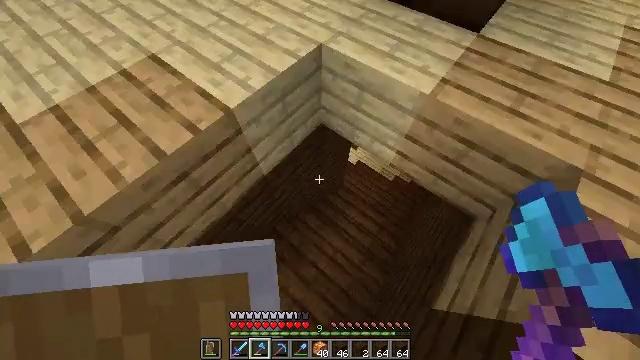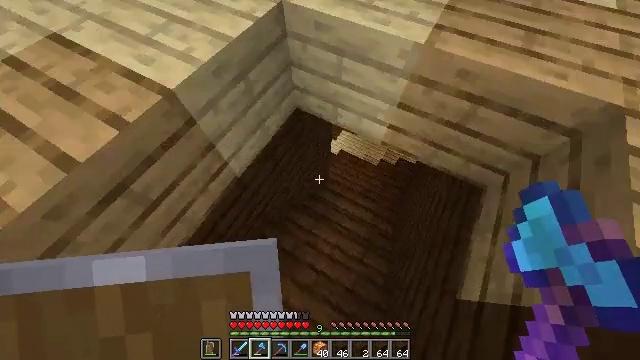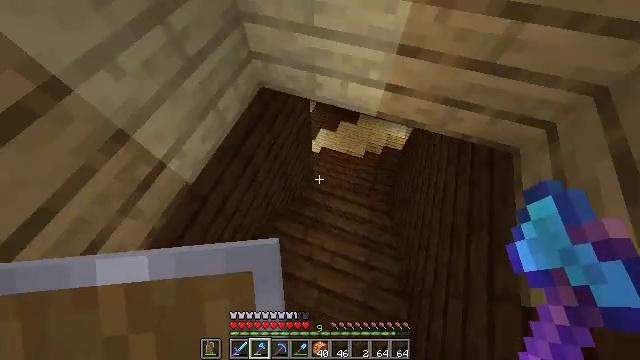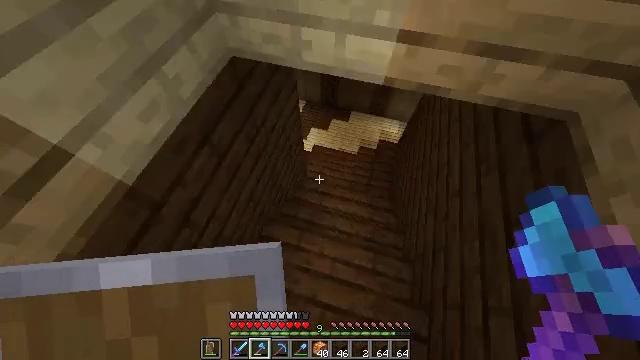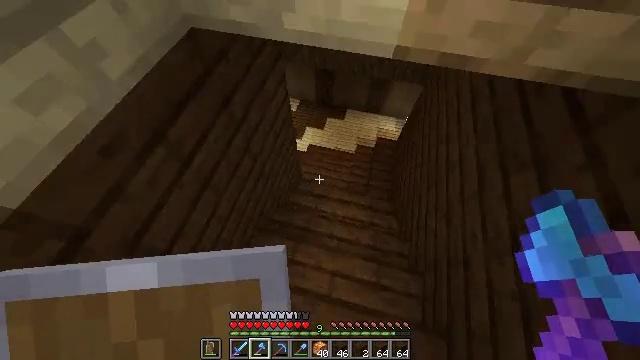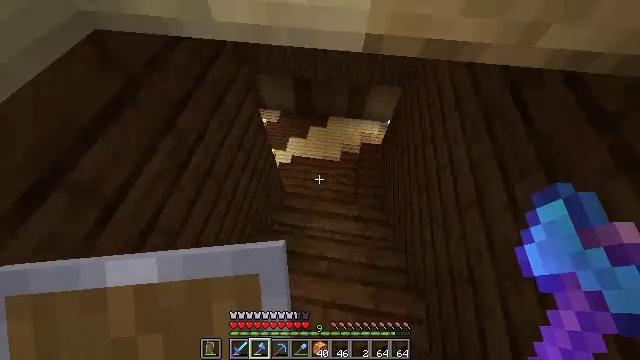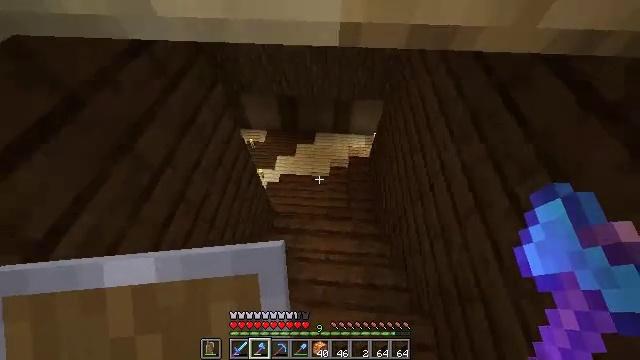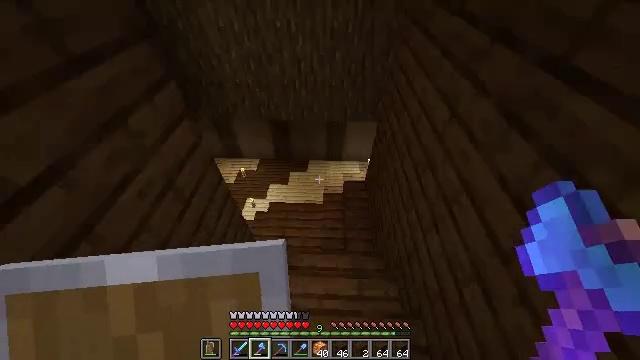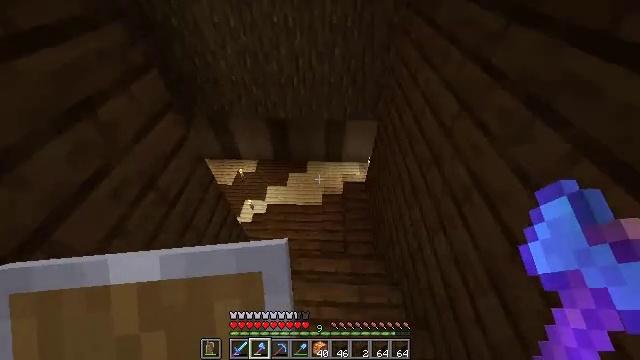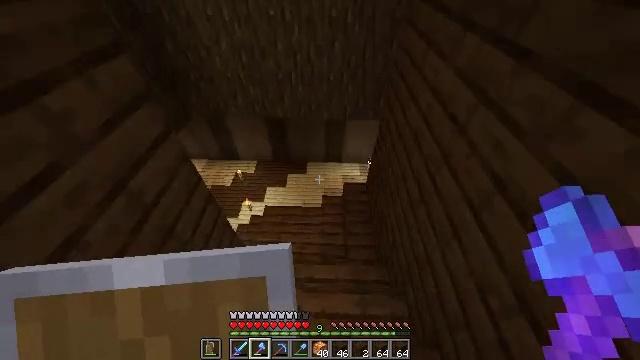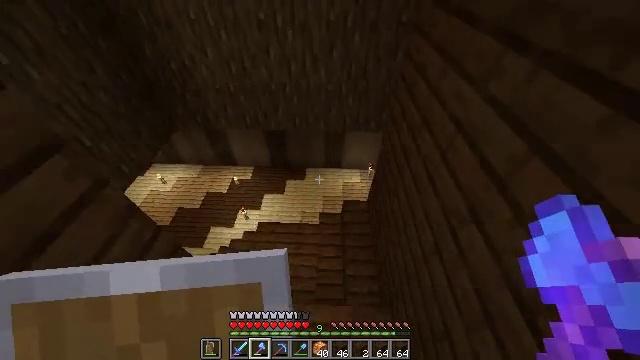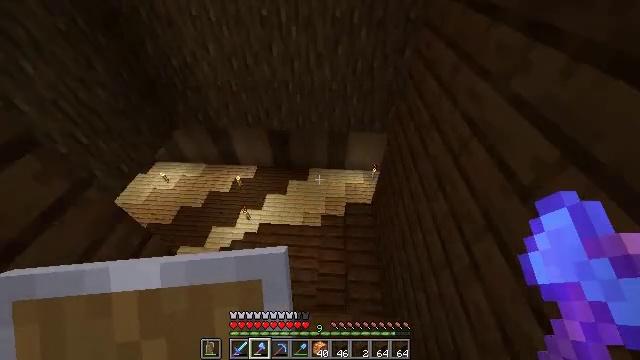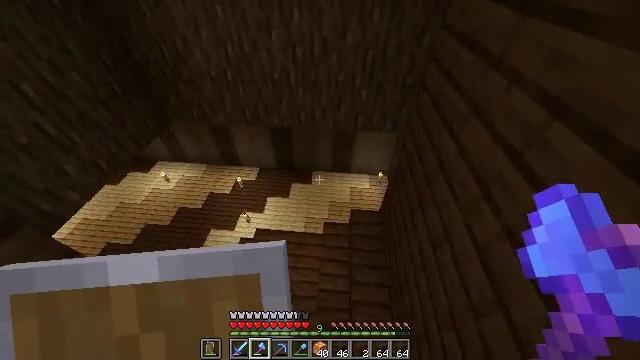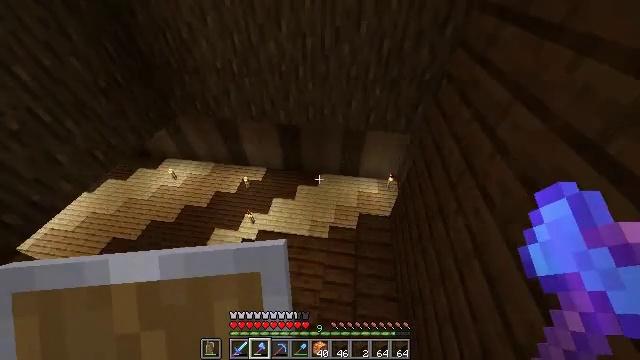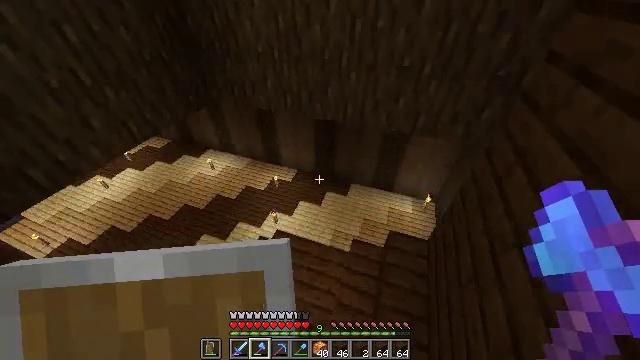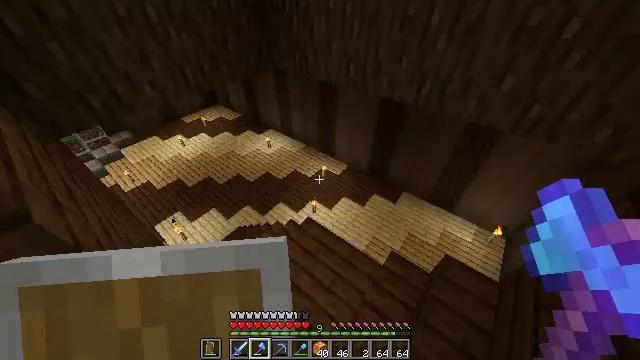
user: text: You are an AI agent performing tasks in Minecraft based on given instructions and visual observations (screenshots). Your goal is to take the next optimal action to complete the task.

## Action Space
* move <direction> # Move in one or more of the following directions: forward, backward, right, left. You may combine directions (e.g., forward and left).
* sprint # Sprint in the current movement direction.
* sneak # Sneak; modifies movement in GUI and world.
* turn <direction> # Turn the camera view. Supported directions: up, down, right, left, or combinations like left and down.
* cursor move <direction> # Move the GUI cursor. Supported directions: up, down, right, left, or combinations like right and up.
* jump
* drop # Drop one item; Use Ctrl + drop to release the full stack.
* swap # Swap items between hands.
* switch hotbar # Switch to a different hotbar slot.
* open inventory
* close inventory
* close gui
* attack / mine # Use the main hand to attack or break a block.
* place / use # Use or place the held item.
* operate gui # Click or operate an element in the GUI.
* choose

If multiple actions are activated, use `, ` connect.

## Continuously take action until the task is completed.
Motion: motion action
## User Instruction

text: Mine planks.
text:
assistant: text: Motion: move forward and move right, turn right and down
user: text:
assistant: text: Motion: move forward and move right, turn right
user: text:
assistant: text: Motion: move forward and move right, turn right
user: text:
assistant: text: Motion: move forward and move right, turn right
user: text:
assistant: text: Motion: move forward and move right, turn right and up
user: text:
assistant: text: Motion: move forward and move right, turn right and up
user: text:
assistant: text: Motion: move forward, turn right and up
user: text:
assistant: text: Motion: move forward
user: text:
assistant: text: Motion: move forward
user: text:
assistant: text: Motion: move forward
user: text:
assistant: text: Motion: move forward, turn left
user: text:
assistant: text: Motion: move forward, turn left
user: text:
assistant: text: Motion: move forward, turn left
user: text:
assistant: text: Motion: move forward, turn left and up
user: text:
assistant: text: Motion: move forward, turn left
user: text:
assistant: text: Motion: move forward, turn left
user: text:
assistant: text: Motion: move forward, turn left
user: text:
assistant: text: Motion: move forward, turn left
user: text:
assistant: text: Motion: move forward and move left
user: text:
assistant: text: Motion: move forward and move left
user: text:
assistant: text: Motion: move forward and move left
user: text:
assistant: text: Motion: move forward and move left
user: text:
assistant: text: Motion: move forward and move left
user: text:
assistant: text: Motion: move forward
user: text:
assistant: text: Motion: move forward
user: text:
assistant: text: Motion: move forward
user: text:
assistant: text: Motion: move forward
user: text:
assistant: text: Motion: move forward
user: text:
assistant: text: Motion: move forward
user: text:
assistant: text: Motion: move forward